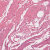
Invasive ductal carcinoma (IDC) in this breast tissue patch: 0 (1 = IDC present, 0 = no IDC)